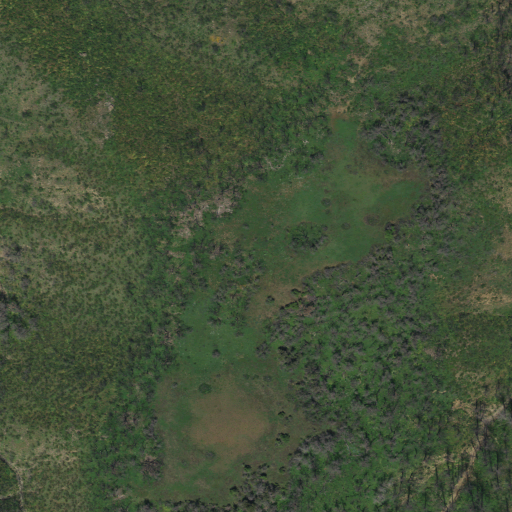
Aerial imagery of mountain in California named Yaeger Mesa containing grassland, shrub, and woody wetlands